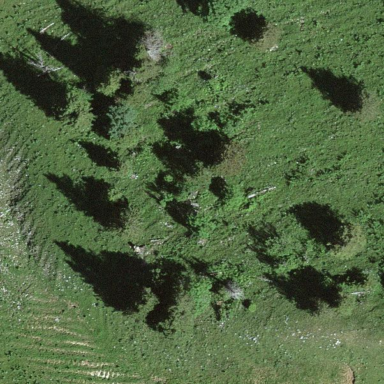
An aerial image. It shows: Forest with needle-leaved trees.